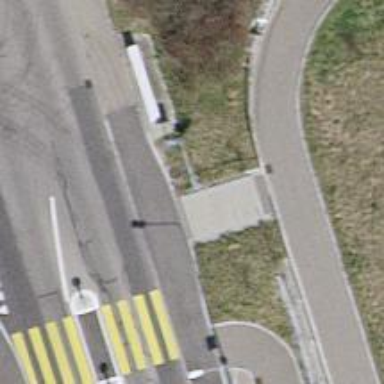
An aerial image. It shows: Road with steps.